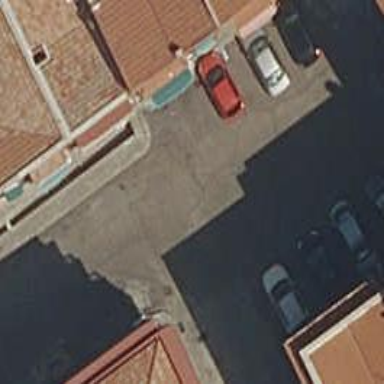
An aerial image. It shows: Alleyway designated as service road.